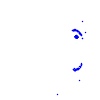
Particle: proton